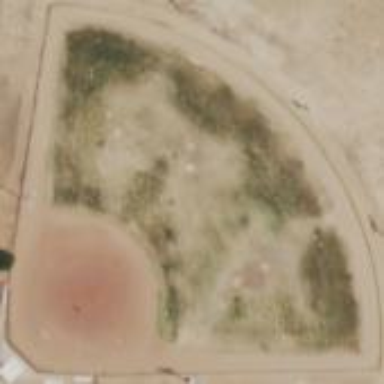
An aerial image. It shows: Baseball pitch for leisure land activities.